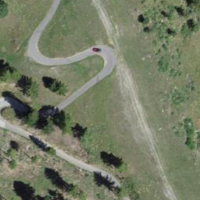
EUNIS habitat code: 23
Species observed at this site:
Eristalis tenax
Astrantia major
Primula veris
Euphorbia cyparissias
Melanargia galathea